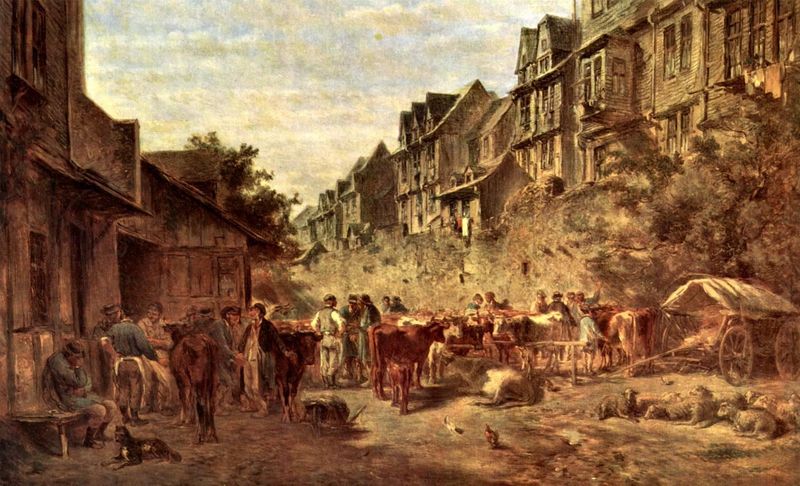
Titel: Frankfurt am Main, Judenmauer mit Häuserrückseiten der Judengasse, Viehmarkt und Herberge »Zur goldenen Luft«
Künstler: Anton Burger
Standort: Frankfurt (am Main)
Institution: Historisches Museum
Schlagwörter: baum, blau, blätter, gemälde, himmel, laub, mann, schatten, weiß, wolken, bäume, frauen, gelb, grün, menschen, ocker, sitzen, stadt, braun, fenster, frau, grau, holz, hüte, licht, männer, reden, rücken, schwarz, strasse, stroh, tür, ölbild, dach, gebäude, haus, hund, hunde, tiere, weg, beige, leute, malerei, hemd, hose, kappe, kappen, mütze, mützen, arm, stehen, stein, bild, öl, erde, häuser, kühe, strauch, vieh, sonne, boden, realismus, händler, ohren, rosa, alltag, bauern, genre, handel, karren, räder, schuppen, blesse, schweif, schürze, sommer, liegen, schlafen, ansicht, fassade, fassaden, gasse, genrebild, genremalerei, naturalismus, ort, wohnhäuser, hosen, heu, dorf, dächer, giebel, mauer, allee, dunst, violett, herde, kuh, rind, hof, hütten, geschäfte, markt, platz, speichen, treiben, bank, arbeiter, karre, rad, schubkarre, wagen, weste, tor, erker, hinterhof, village, schmutz, lamm, metzger, rinder, schaf, schlachter, verkauf, scheune, gauben, chapeau, bürger, staub, deichsel, genreszene, gesims, ländlich, chien, mittelalter, sonnenschein, sonnenstrahlen, fachwerk, siedlung, graben, aussen, stadtmauer, marktplatz, gaupen, kaufleute, planwagen, hörner, huhn, katzen, lämmer, schafe, brau, süddeutschland, paysan, ville, heuwagen, kalb, hühner, paysans, leiterwagen, maisons, mietshäuser, ziegelmauer, häuserreihe, häsuer, fenetres, juden, dorfstraße, siten, federvieh, handeln, scheunentor, verhandeln, lucarnen, animaux, häser, viehmarkt, frankfurt, ochsenkarren, animal, dorfszene, schubkare, holzräder, stadtleben, slum, rue, chiens, vendre, route, personnes, feilschen, roue, roues, sitzne, place, rindermarkt, judengasse, judenmauer, judenstrasse, ktschen, kuhmarkt, tiermarkt, vielmarkt, marchee, marché, boeuf, a, dehors, mank, ländlihc, fassades